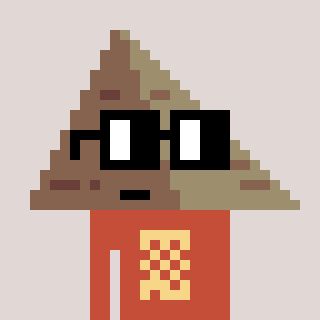
a pixel art character with square black glasses, a pyramid-shaped head and a rust-colored body on a warm background